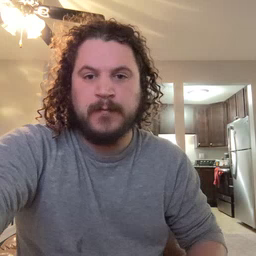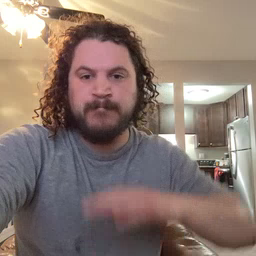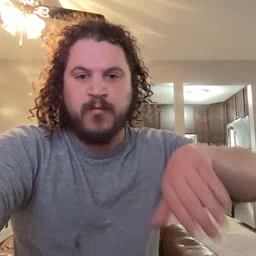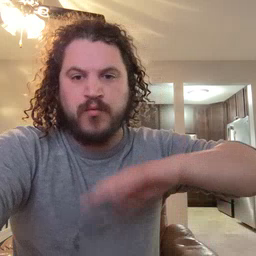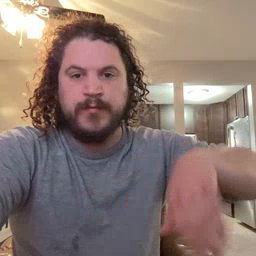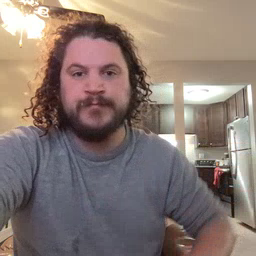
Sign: pool